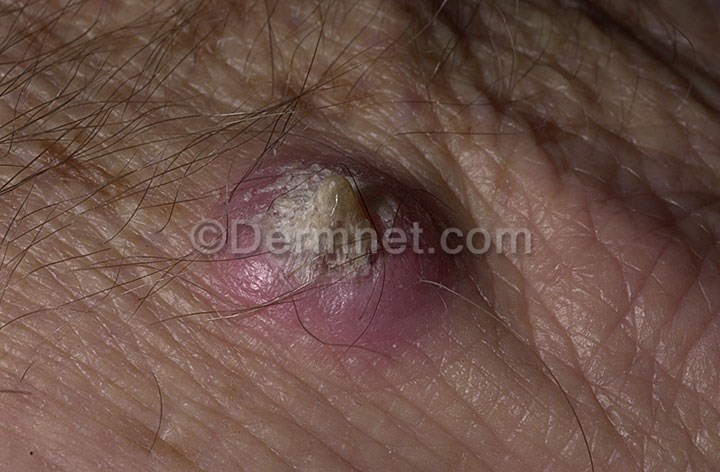
Disease: Seborrheic Keratoses and other Benign Tumors